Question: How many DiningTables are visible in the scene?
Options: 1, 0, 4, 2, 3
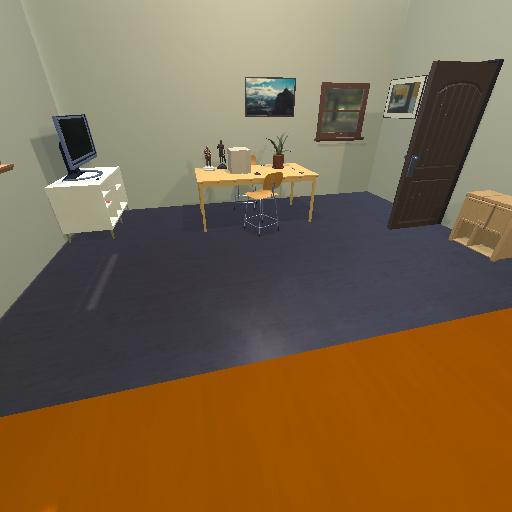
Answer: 1